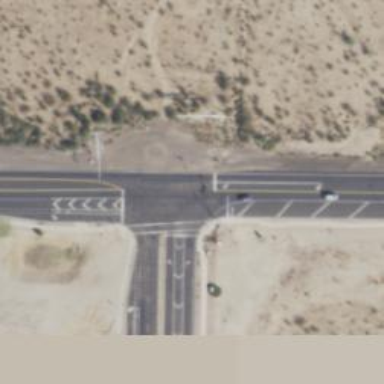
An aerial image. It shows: Solid stop line on the road marking.